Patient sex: F
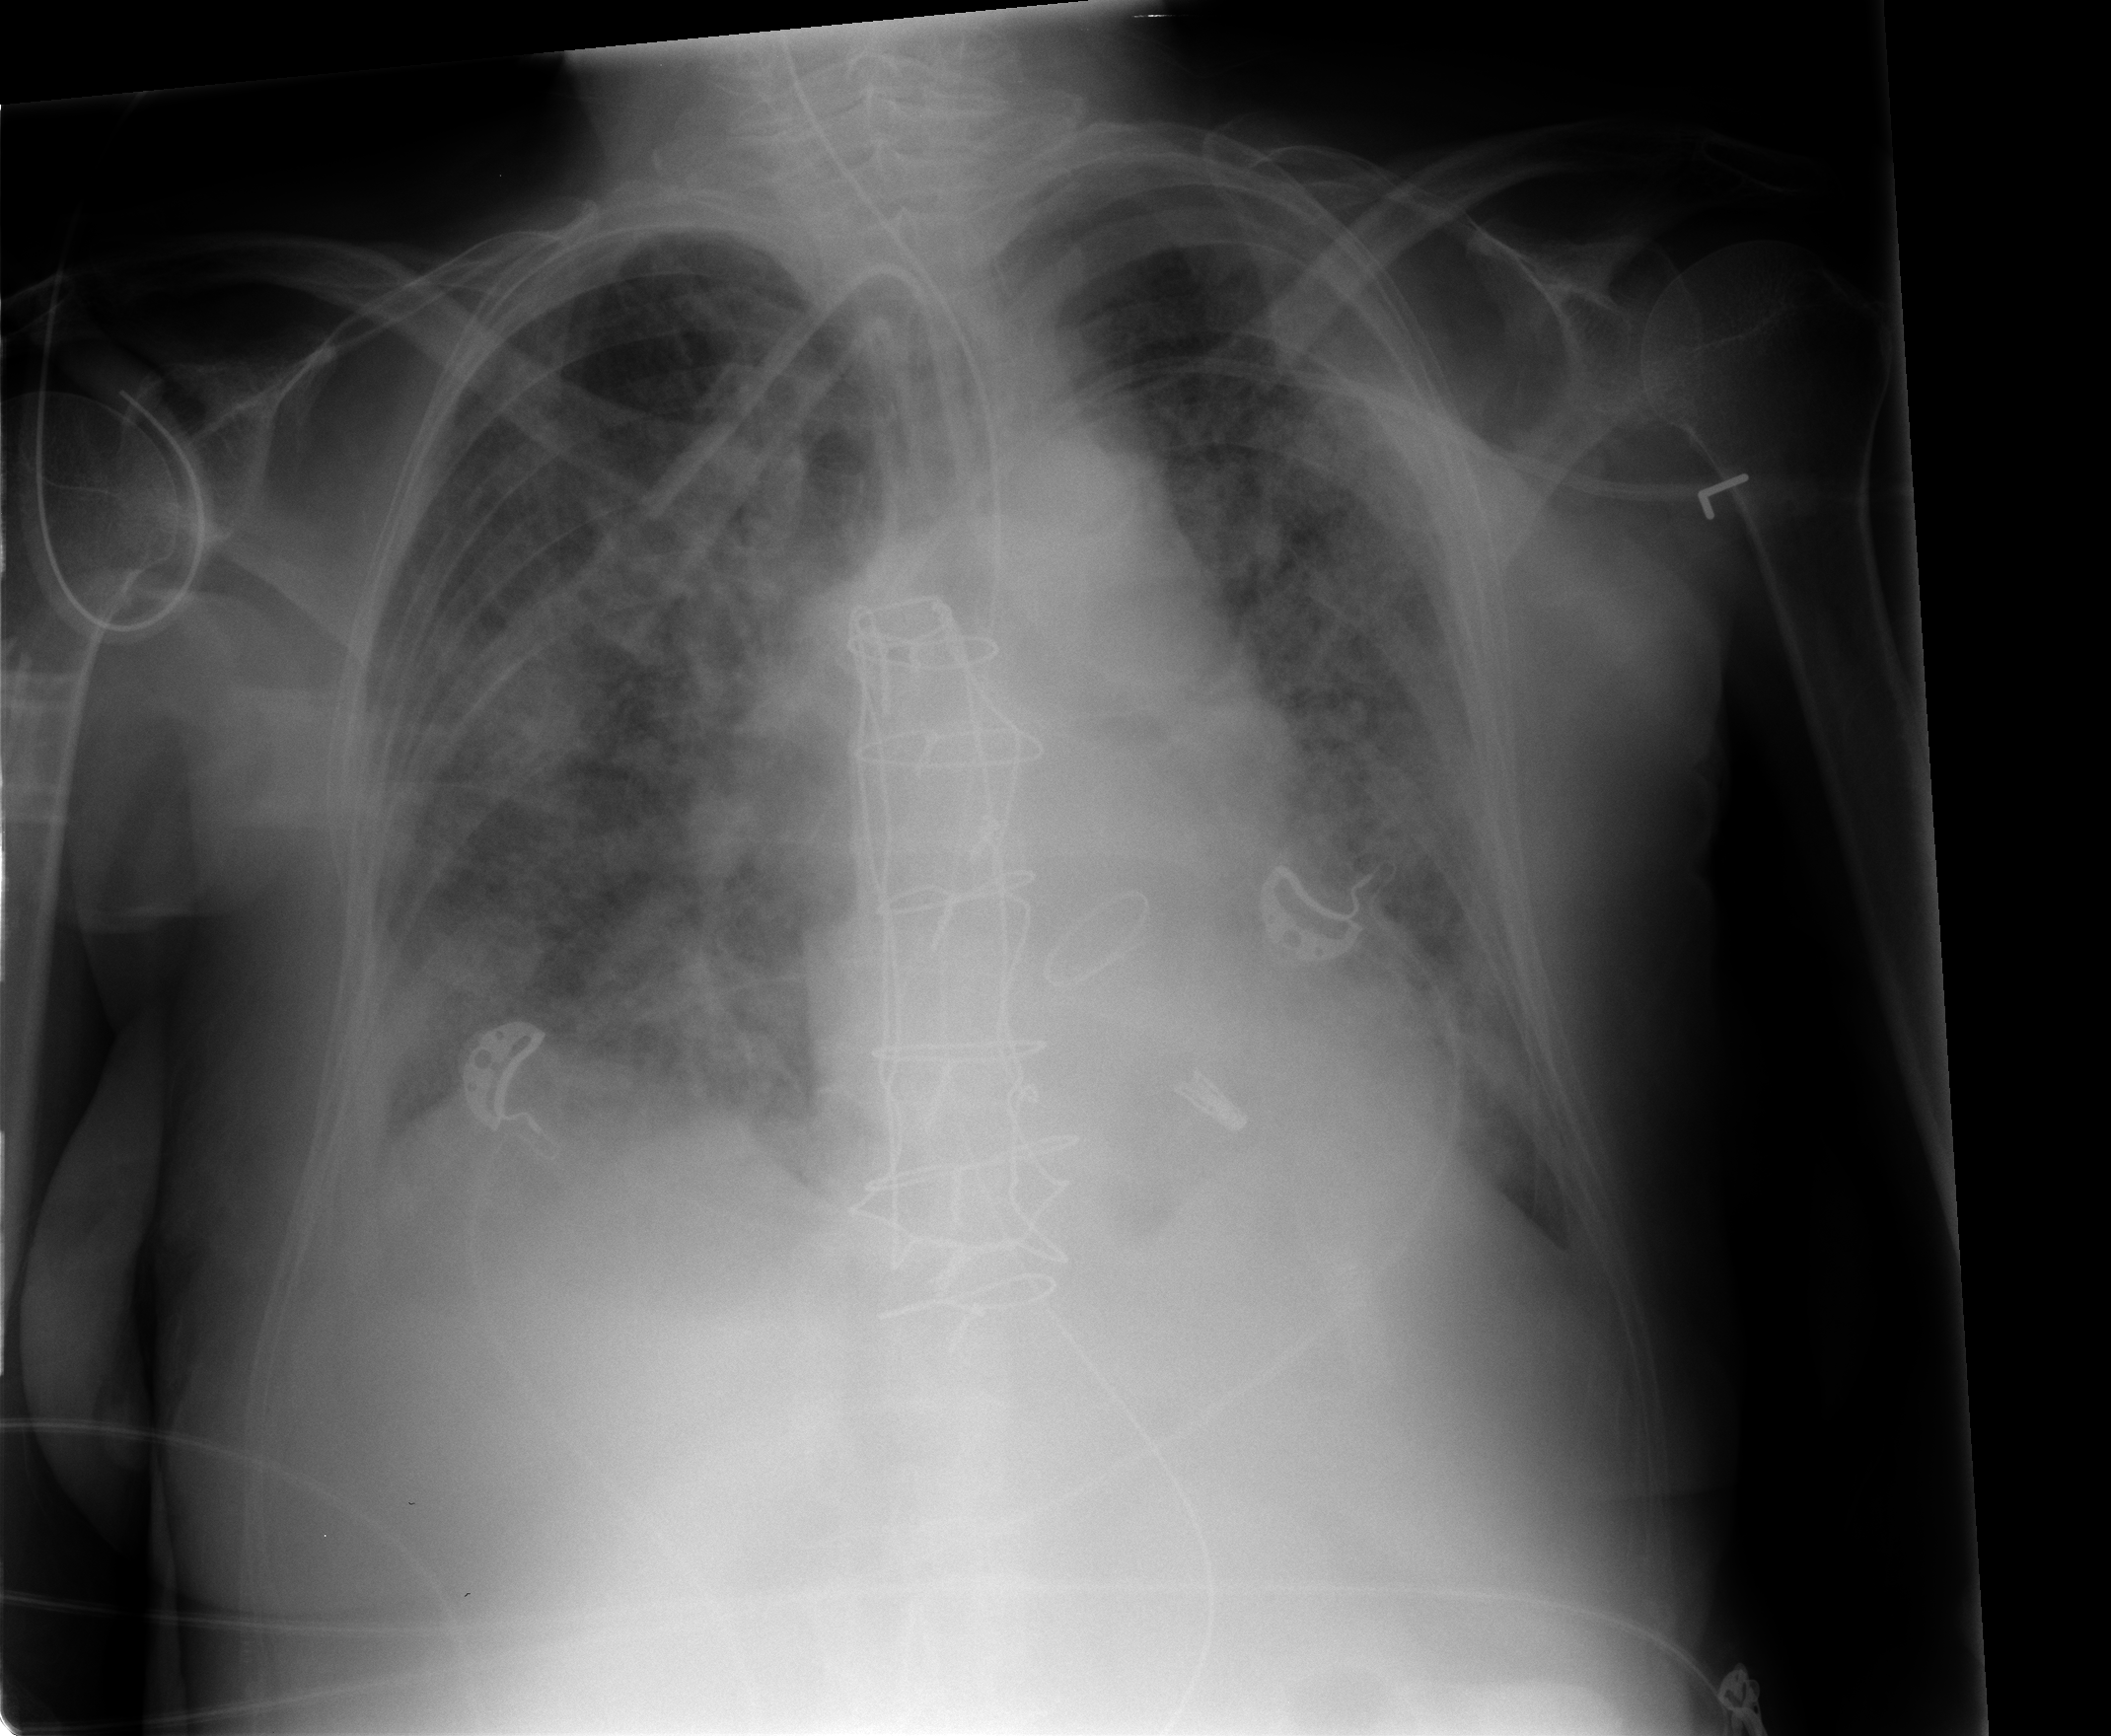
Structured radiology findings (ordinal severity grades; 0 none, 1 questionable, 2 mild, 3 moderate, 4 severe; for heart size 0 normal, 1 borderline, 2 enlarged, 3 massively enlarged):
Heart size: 0
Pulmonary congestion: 1
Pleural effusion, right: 2
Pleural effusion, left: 1
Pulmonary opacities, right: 3
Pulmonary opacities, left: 3
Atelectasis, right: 0
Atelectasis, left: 2